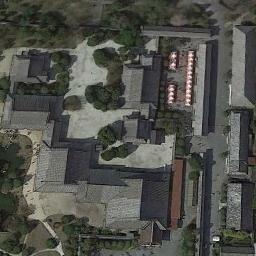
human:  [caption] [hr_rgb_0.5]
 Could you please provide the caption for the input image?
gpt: The roofs of palaces are all black, And the whole looks like a rectangle .

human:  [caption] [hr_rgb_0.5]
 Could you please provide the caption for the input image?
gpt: The palace is on the open place surrounded by trees .

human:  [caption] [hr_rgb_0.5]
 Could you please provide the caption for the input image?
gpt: Many trees of different sizes are beside the palace .

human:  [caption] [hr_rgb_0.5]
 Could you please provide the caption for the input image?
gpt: The gray palace has some palaces of different sizes and trees .

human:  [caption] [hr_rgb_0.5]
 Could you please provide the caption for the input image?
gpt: There are some green trees beside the palace with black buildings .